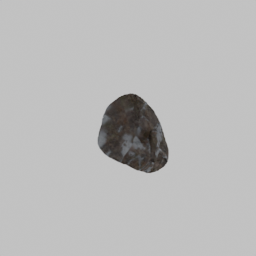
Label: nature